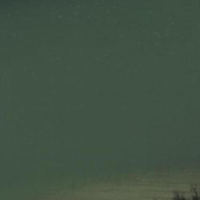
EUNIS habitat code: 15
Species observed at this site:
Onopordum acanthium